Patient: sex M, age 72
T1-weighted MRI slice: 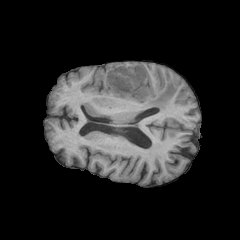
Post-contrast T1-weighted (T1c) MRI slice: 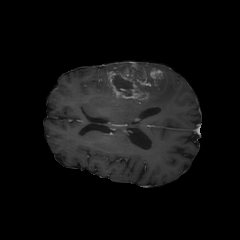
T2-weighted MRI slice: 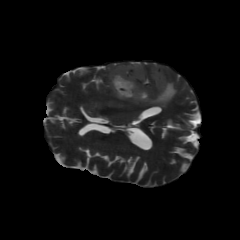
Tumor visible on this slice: yes
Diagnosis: Glioblastoma, IDH-wildtype
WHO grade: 4